Aerial crown-view tile of a tropical tree (Barro Colorado Island, Panama), acquired 20240918:
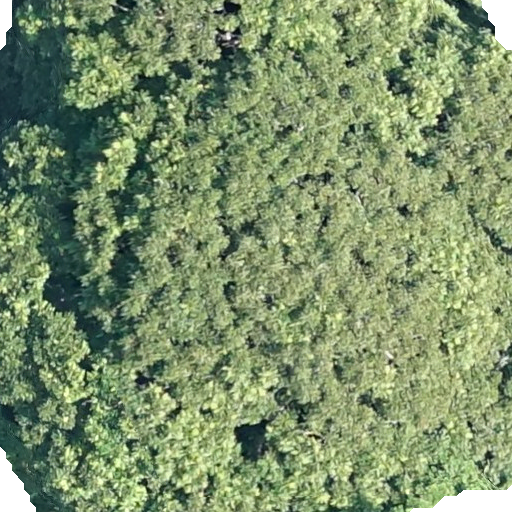
Species: Dipteryx oleifera
GBIF accepted scientific name: Dipteryx oleifera
Crown area: 561.026 m²